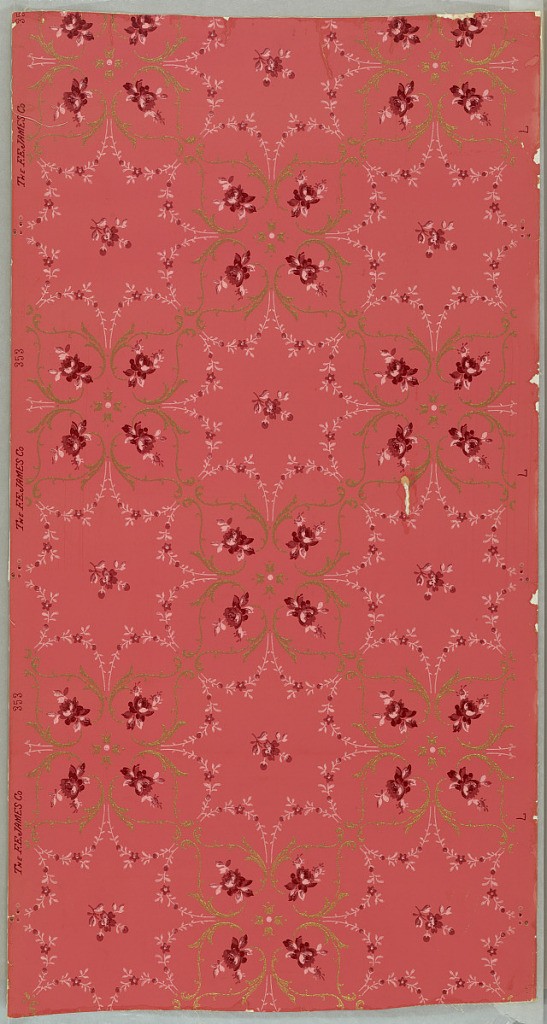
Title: ceiling paper
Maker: F. E. James Co., New York, New York
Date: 1885–89
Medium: Machine-printed on paper
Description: Bold leafy scrolls with small pink roses alternate in checkered fashion with delicate ropes of small flowers forming eight-pointed star centered with small flower and bud. Printed on pink ground.